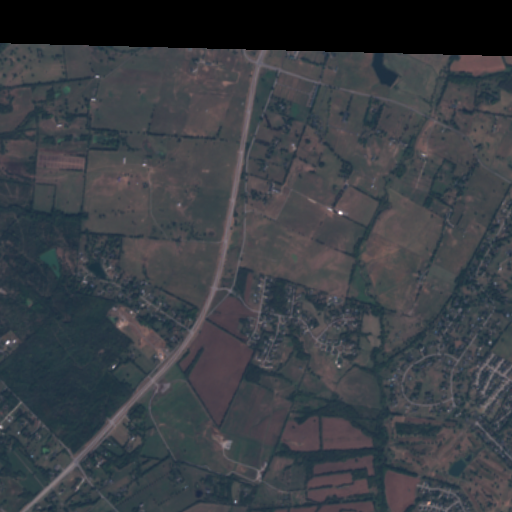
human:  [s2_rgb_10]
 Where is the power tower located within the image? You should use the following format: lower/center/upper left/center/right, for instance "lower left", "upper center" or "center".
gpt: The power tower is located in the lower right of the image.
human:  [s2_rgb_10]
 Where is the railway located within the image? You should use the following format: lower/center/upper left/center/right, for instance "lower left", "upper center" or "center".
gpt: The railway is located in the right of the image.
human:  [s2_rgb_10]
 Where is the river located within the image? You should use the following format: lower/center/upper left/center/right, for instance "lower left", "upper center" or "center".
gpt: The river is located in the left of the image.
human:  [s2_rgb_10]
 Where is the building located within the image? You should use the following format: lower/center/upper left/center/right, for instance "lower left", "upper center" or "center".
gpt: There is no building in the image.